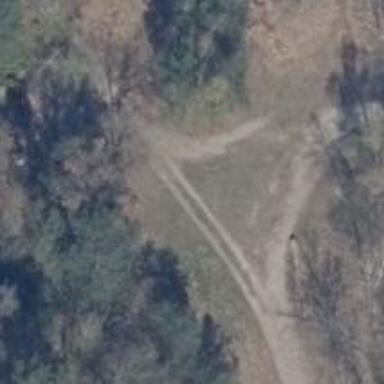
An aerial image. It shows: Sandy path.